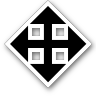
Cursor type: move
OS/theme: linux-adwaita
Variant: default